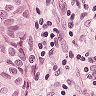
Metastatic tissue present: yes